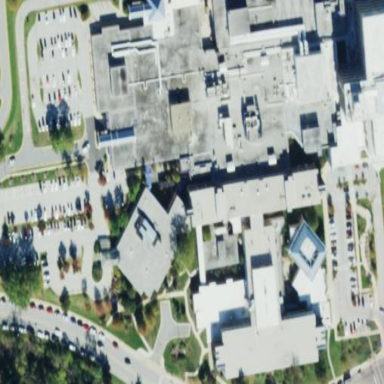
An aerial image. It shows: Hospital building.